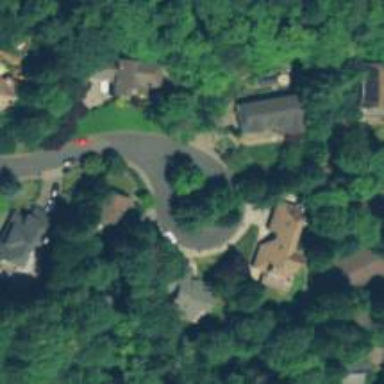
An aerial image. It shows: Residential road with sidewalk on the left.